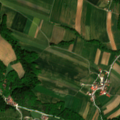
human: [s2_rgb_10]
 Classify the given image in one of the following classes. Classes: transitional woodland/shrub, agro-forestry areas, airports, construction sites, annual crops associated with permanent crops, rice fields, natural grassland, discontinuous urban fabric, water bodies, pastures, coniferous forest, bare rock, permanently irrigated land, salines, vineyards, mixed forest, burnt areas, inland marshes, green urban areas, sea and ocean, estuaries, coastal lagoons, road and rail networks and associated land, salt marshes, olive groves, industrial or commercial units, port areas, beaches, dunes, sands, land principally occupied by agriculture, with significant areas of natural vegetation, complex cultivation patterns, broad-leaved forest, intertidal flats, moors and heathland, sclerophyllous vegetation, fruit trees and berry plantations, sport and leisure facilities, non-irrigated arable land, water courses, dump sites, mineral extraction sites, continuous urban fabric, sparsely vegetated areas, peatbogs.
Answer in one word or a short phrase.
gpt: non-irrigated arable land, land principally occupied by agriculture, with significant areas of natural vegetation, mixed forest